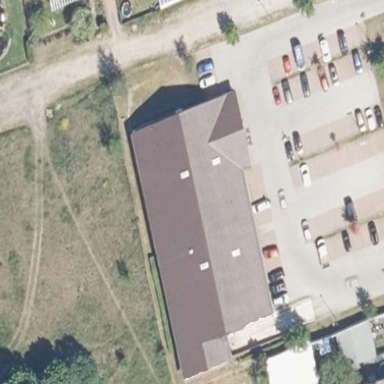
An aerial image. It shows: Building that houses supermarket.